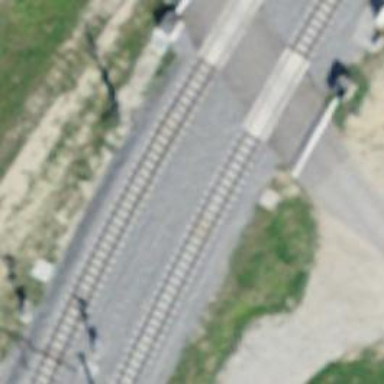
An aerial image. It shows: Narrow-gauge railway track with one electrified contact line.